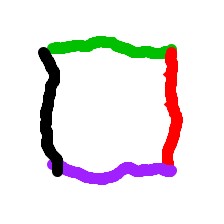
Shape: square